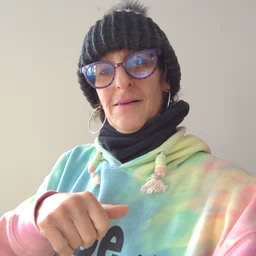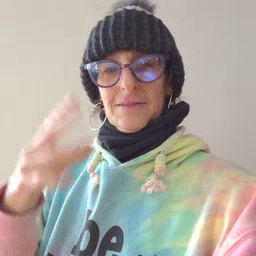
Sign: sleep